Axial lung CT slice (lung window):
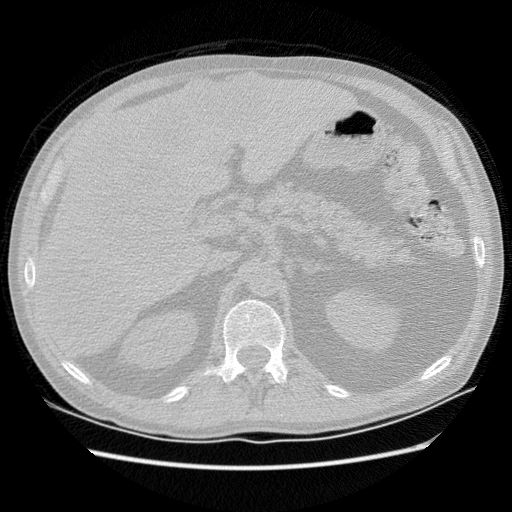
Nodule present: no